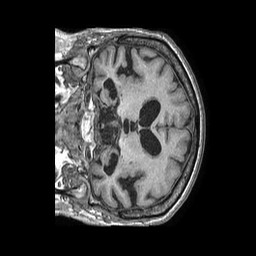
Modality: T1w
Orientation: coronal
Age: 82
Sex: female
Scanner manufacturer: philips
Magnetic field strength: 1.5 T
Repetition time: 0.007521 s
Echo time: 0.003423 s